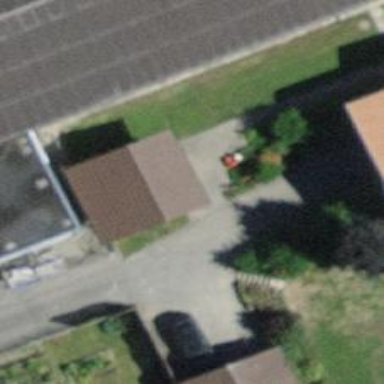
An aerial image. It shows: Shed.